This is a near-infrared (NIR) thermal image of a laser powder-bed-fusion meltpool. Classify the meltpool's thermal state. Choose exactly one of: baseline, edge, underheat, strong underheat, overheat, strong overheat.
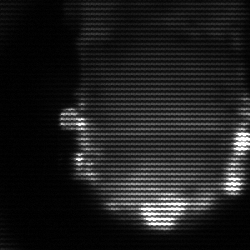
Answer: baseline